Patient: sex M, age 63
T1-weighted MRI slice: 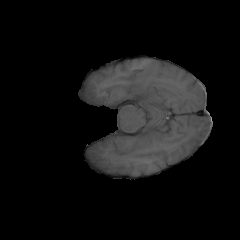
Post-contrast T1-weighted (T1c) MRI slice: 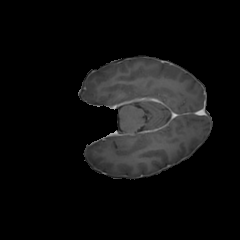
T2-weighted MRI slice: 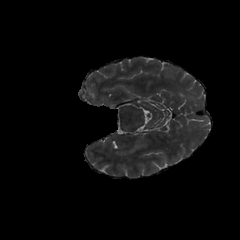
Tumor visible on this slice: no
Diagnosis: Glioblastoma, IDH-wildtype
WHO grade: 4